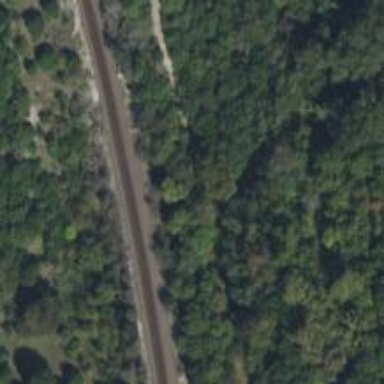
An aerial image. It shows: Railway track.